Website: home-depot
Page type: review-order
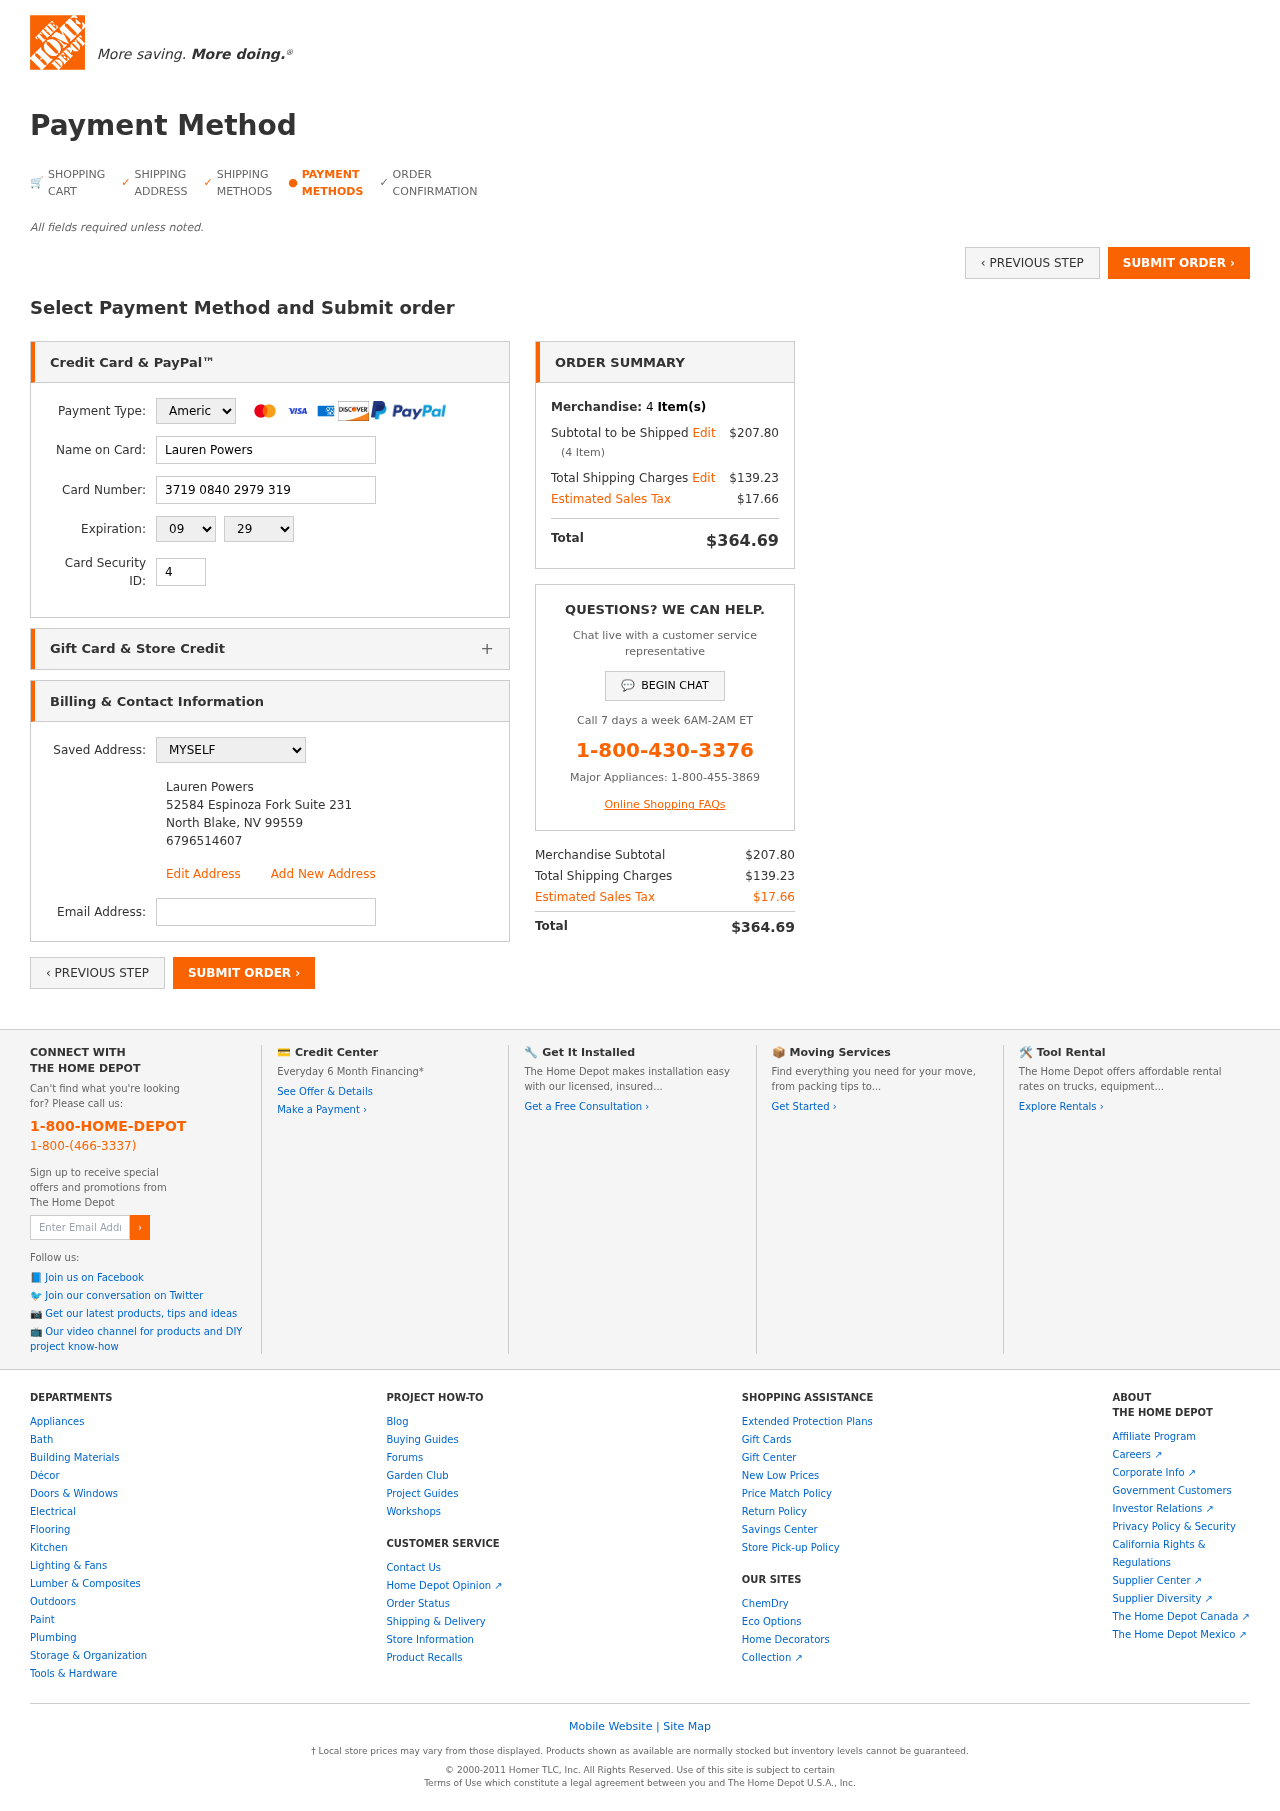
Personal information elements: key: PII_CARD_CVV
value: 4479
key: PII_CARD_EXPIRY_MONTH
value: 09
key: PII_CARD_EXPIRY_YEAR
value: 29
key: PII_CARD_NUMBER
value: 3719 0840 2979 319
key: PII_CARD_TYPE
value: American Express
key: PII_EMAIL
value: lauren_powers@hotmail.com
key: PII_FULLNAME
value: Lauren Powers
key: PII_FULLNAME2
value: Lauren Powers
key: PII_STREET2
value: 52584 Espinoza Fork Suite 231
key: PII_CITY2
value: North Blake
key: PII_STATE_ABBR2
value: NV
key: PII_POSTCODE2
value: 99559
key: PII_PHONE2
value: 6796514607
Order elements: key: ORDER_NUM_ITEMS
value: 4
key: ORDER_SUBTOTAL
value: $207.80
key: ORDER_NUM_ITEMS2
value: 4
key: ORDER_SHIPPING_COST
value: $139.23
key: ORDER_TAX
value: $17.66
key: ORDER_TOTAL
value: $364.69
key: ORDER_SUBTOTAL2
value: $207.80
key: ORDER_SHIPPING_COST2
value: $139.23
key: ORDER_TAX2
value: $17.66
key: ORDER_TOTAL2
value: $364.69